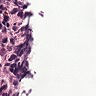
Metastatic tissue present: no